八年级 · 度量几何学
如图, 一棵大树在一次强台风中于离地面 $3 \mathrm{~m}$ 处折断倒下, 树干顶部落在距根部 $4 \mathrm{~m}$ 处，这棵大树在折断前的高度为

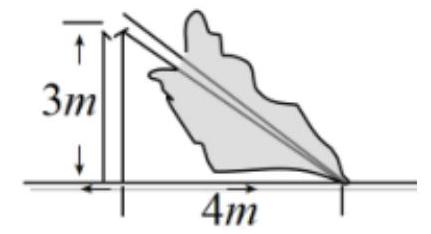
A. 5 米
B. 7 米
C. 8 米
D. 12 米
答案: C